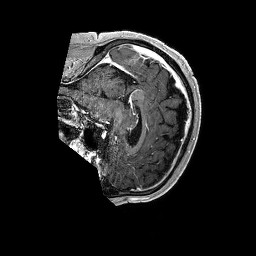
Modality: T1w
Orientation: sagittal
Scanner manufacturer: philips
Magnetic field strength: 3 T
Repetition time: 0.00659 s
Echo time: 0.002951 s